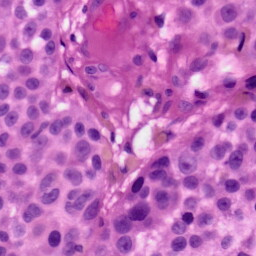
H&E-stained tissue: Skin